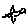
Label: bird